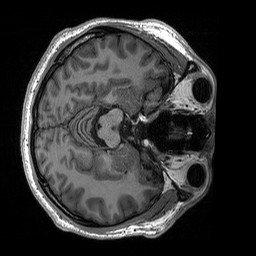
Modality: T1w
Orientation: axial
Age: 21
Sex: male
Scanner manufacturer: siemens
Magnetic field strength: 3 T
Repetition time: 2.53 s
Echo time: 0.00227 s